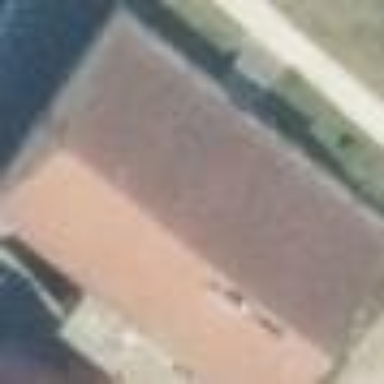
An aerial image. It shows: Simple and straightforward house.